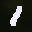
Label: 1